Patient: sex M, age 29
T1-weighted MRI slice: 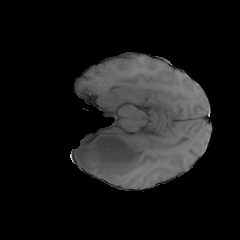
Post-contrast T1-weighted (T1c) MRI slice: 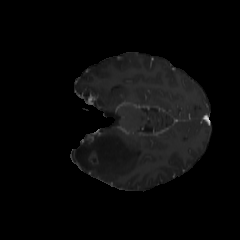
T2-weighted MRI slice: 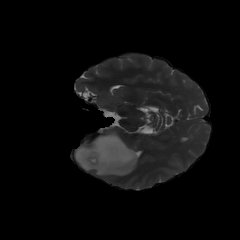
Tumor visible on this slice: yes
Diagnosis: Astrocytoma, IDH-mutant
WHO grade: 4